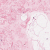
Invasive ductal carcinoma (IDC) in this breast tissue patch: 0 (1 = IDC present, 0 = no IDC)